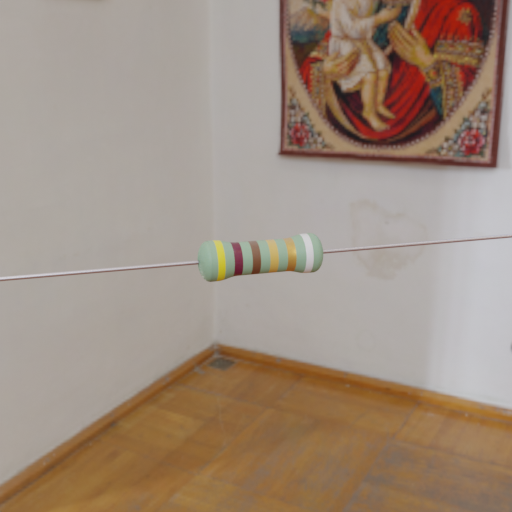
Resistor colour bands (in order): yellow, brown, brown, gold, gold, white